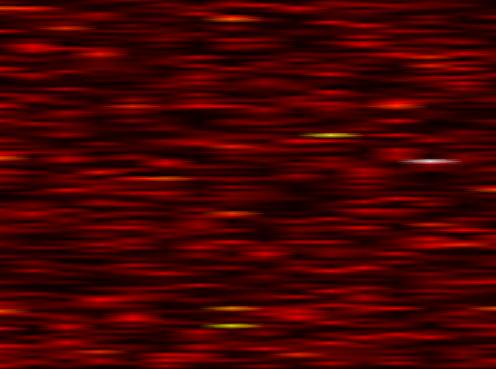
Label: WOLA